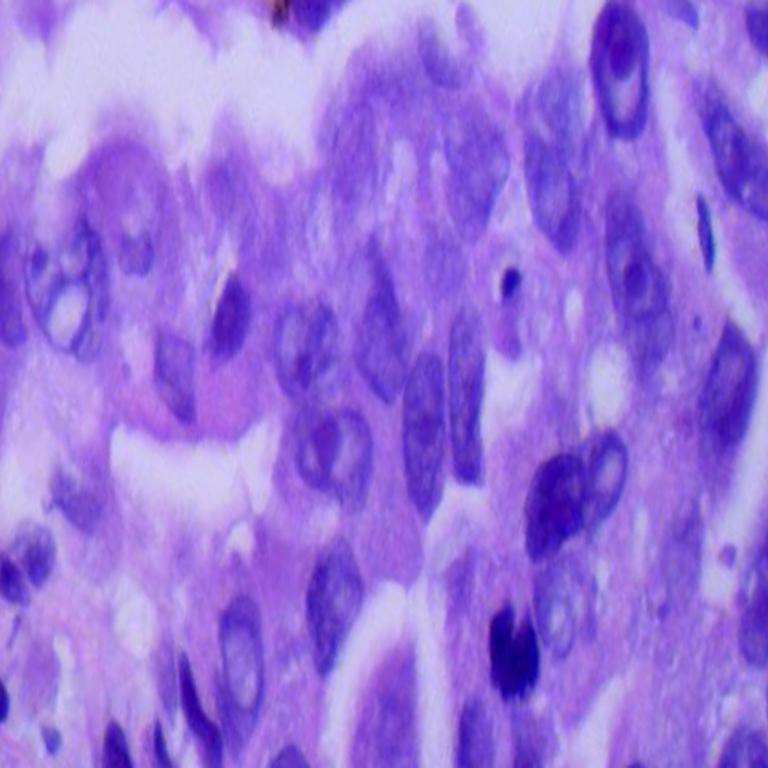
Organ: lung
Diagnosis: adenocarcinomas